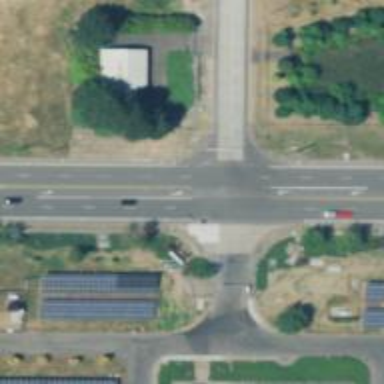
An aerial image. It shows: Secondary road with asphalt surface and sidewalk on the left.